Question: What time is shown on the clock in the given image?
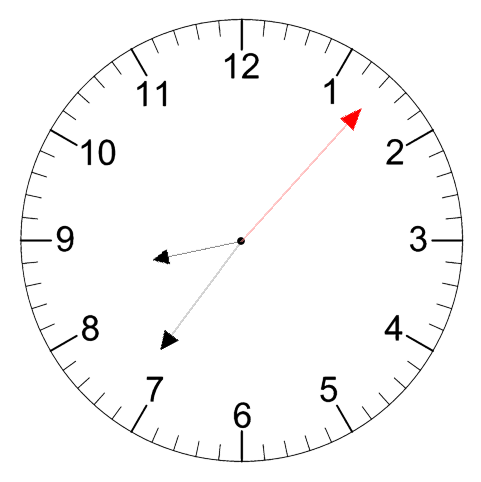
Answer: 08:36:07